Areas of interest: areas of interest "Theater"
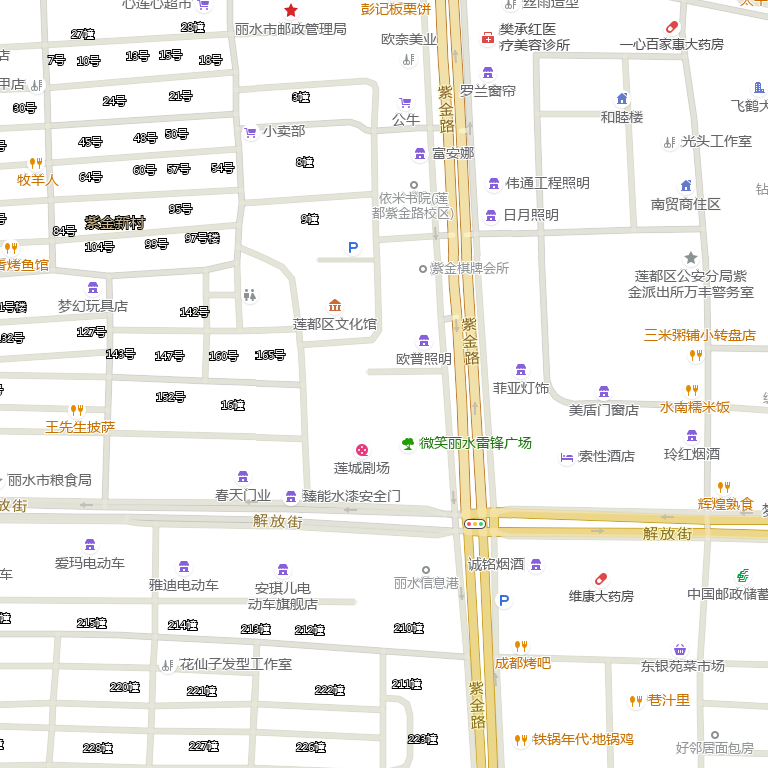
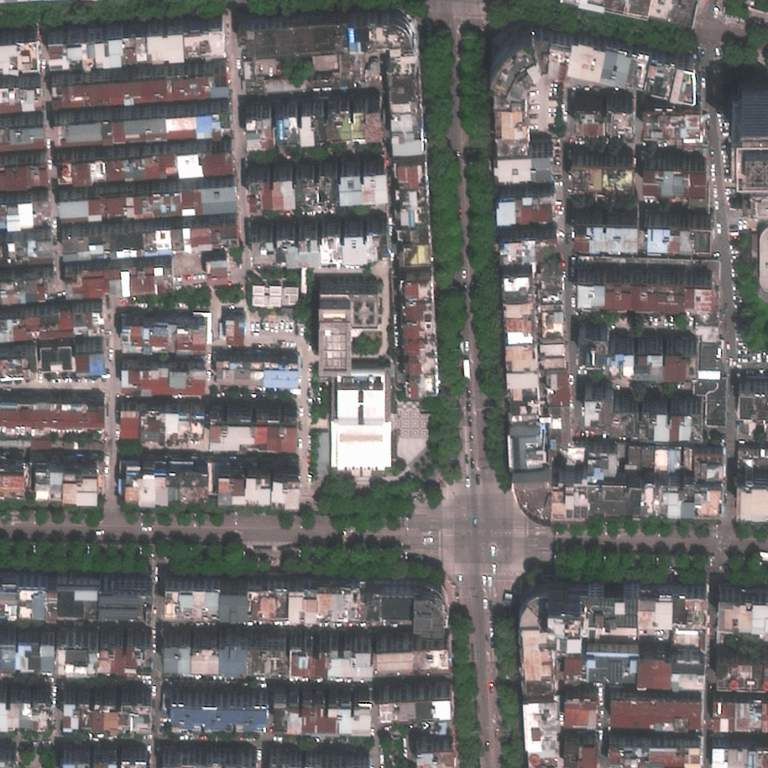